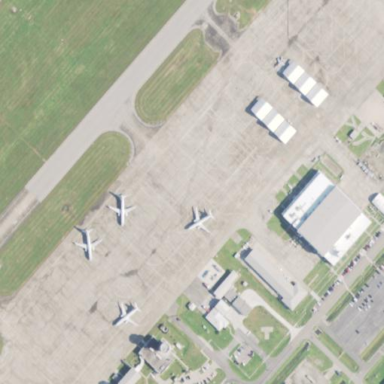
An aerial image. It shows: Apron at the airport.